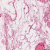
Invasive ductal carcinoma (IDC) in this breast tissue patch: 0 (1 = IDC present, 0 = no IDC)